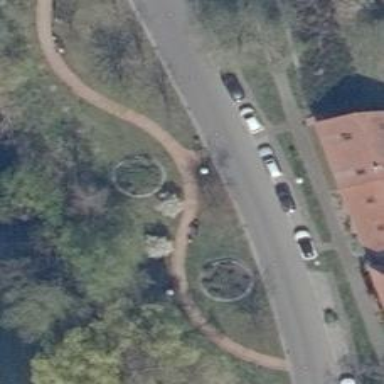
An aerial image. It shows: Compacted footway.